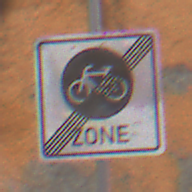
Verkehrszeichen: EndeFahrradzone
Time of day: Midday
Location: Outdoor (Urban)
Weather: Overcast
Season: NotSpecified
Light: Natural